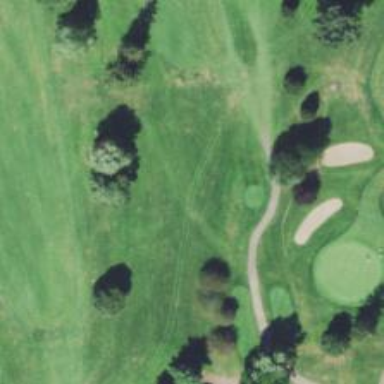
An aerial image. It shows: Golf course.